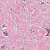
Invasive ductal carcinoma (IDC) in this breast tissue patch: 1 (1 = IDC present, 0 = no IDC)